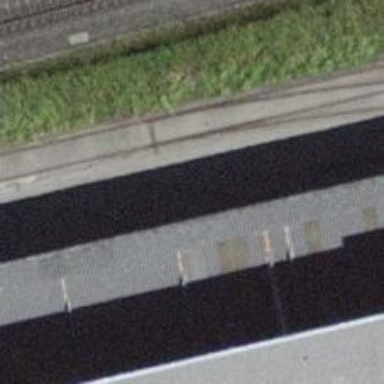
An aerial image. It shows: Railway switch.